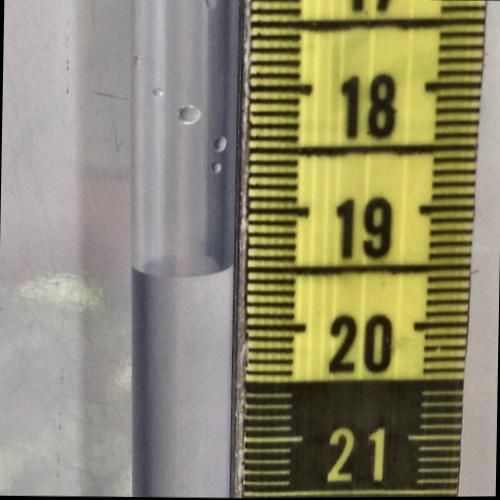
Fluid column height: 19.5 cm